Question: I'm new to Java, and trying to figure out one last thing for my program.
This is the program that I have coded and with the layout it is perfectly fine no problem at all.

Now my program suppose highlight the buttons whenever to press it on the keyboard (NOT BY PRESSING THE BUTTON ON THE SCREEN)
I'm not sure what I have to use since the action that it needs to take is when they type it in the 'JTextArea'. I'm trying to use 'KeyEvent' with 'KeyPressed' but not sure if that is the right thing to do since it doesn't really work.
I can't post my code at the moment here since this is an assignment and I don't want some of my classmate to google and use it if they found it here. (LOL)
As required here is my codes :)
'''
import javax.swing.*; // import all javax.swing
import java.awt.*; // import all java.awt
import java.awt.event.*;
public class Sample extends JFrame implements KeyListener { // start of the
// class
private JTextArea field = new JTextArea(10,15); // create an instance of
// JTextField
private JPanel mainPanel = new JPanel(); // create an instance of JPanel
private JPanel TopFieldPan = new JPanel();
private JPanel MainBtnsPan = new JPanel();
private JPanel FifthRowPan = new JPanel();
JPanel fifthBtn = new JPanel();
private static JButton Space = new JButton("");
public Sample() { // start of the weather constructor
Space.setPreferredSize(new Dimension(280, 45));
fifthBtn.add(Space);
TopFieldPan.add(field);
FifthRowPan.setLayout(new BoxLayout(FifthRowPan, BoxLayout.X_AXIS));
FifthRowPan.add(fifthBtn);
MainBtnsPan.setLayout(new GridLayout(5, 5, 0, 0));
MainBtnsPan.add(FifthRowPan);
mainPanel.add(TopFieldPan);
mainPanel.add(MainBtnsPan);
this.add(mainPanel);
Space.setSelected(true);
field.addKeyListener(this); // important !!!
setTitle("Typing Tutor"); // set the title to the frame
setSize(300, 300); // set the fixed size
setDefaultCloseOperation(JFrame.EXIT_ON_CLOSE);
setLocationRelativeTo(null);
setVisible(true); // make it visible
} // ends of the constructor
public void keyPressed(KeyEvent e) {
if (e.getKeyCode() == KeyEvent.VK_SHIFT) {
Space.setBackground(Color.green);
}
}
public void keyReleased(KeyEvent evt) {
Space.setBackground(null);
}
public void keyTyped(KeyEvent evt) {
// TODO Auto-generated method stub
if(evt.getKeyChar() == 'a' || evt.getKeyChar() == 'A')
{
Space.setBackground(Color.green);
}
else if(evt.getKeyChar() == 'b' || evt.getKeyChar() == 'B')
{
Space.setBackground(Color.red);
}
}
public static void main(String[] args) { // start of the main method
new Sample();
} // ends of main method
} // ends of class
'''
I tried to simplified the code as much as I could and here is the final one.
So I'm trying to make it when I press 'a' or 'A' it should highlight that space JButton.
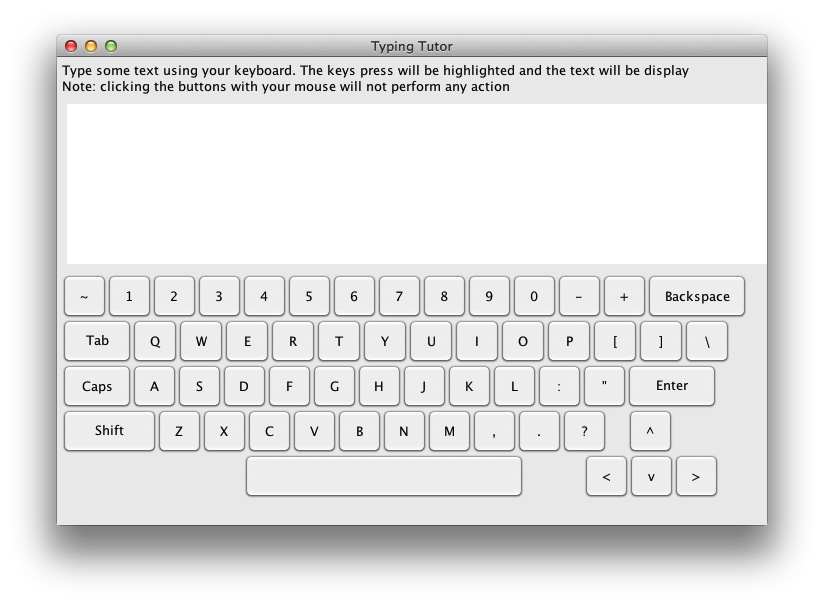
Answer: Create a map of your buttons and the keys they map to, like this:
'''
Map<String, JButton> buttonMap = new HashMap<String, Button>();
'''
Then, when you are adding the buttons, add them to the map, like this:
'''
buttonMap.put(FirstRow[i].toLowerCase(), btn);
'''
Then, add something like this into your KeyTyped:
'''
public void keyTyped(KeyEvent evt) {
String keyPressed = new String(""+evt.getKeyChar()).toLowerCase();
JButton tmp = buttonMap.get(keyPressed);
if(null != tmp){
tmp.doClick();
}
}
'''
I did this quickly to your code for row 1 and 2. You'll have to play around with it to get it to work for the special keys, but it should get you where you're trying to go.
I pasted it here, to keep the answer small.
<URL>